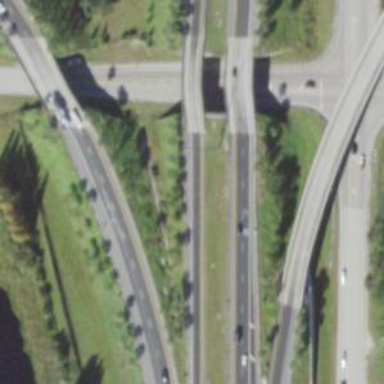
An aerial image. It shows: Bridge over motorway link with trumpet junction.